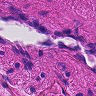
Metastatic tissue present: no